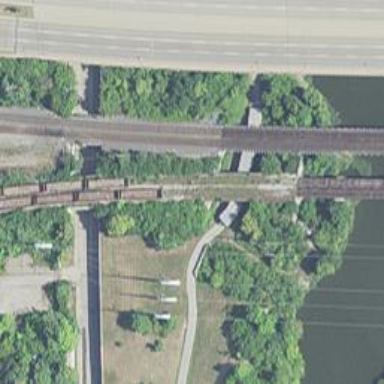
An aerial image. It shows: Railway siding with rails.